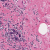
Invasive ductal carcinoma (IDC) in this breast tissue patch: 0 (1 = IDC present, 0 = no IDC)